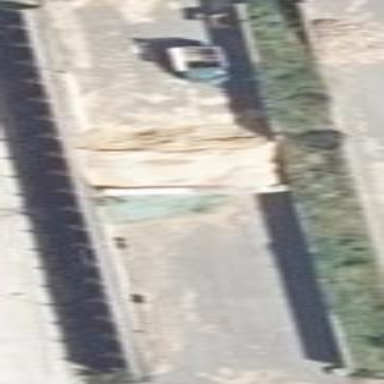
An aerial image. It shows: Bunker silo.